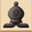
Piece: bB